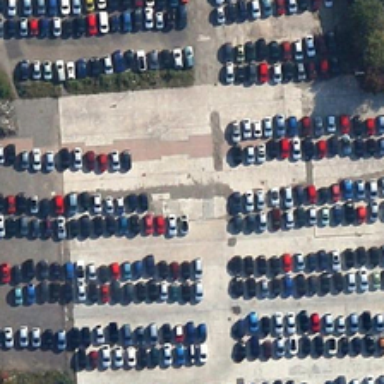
The cars were parked neatly on the road .